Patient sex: M
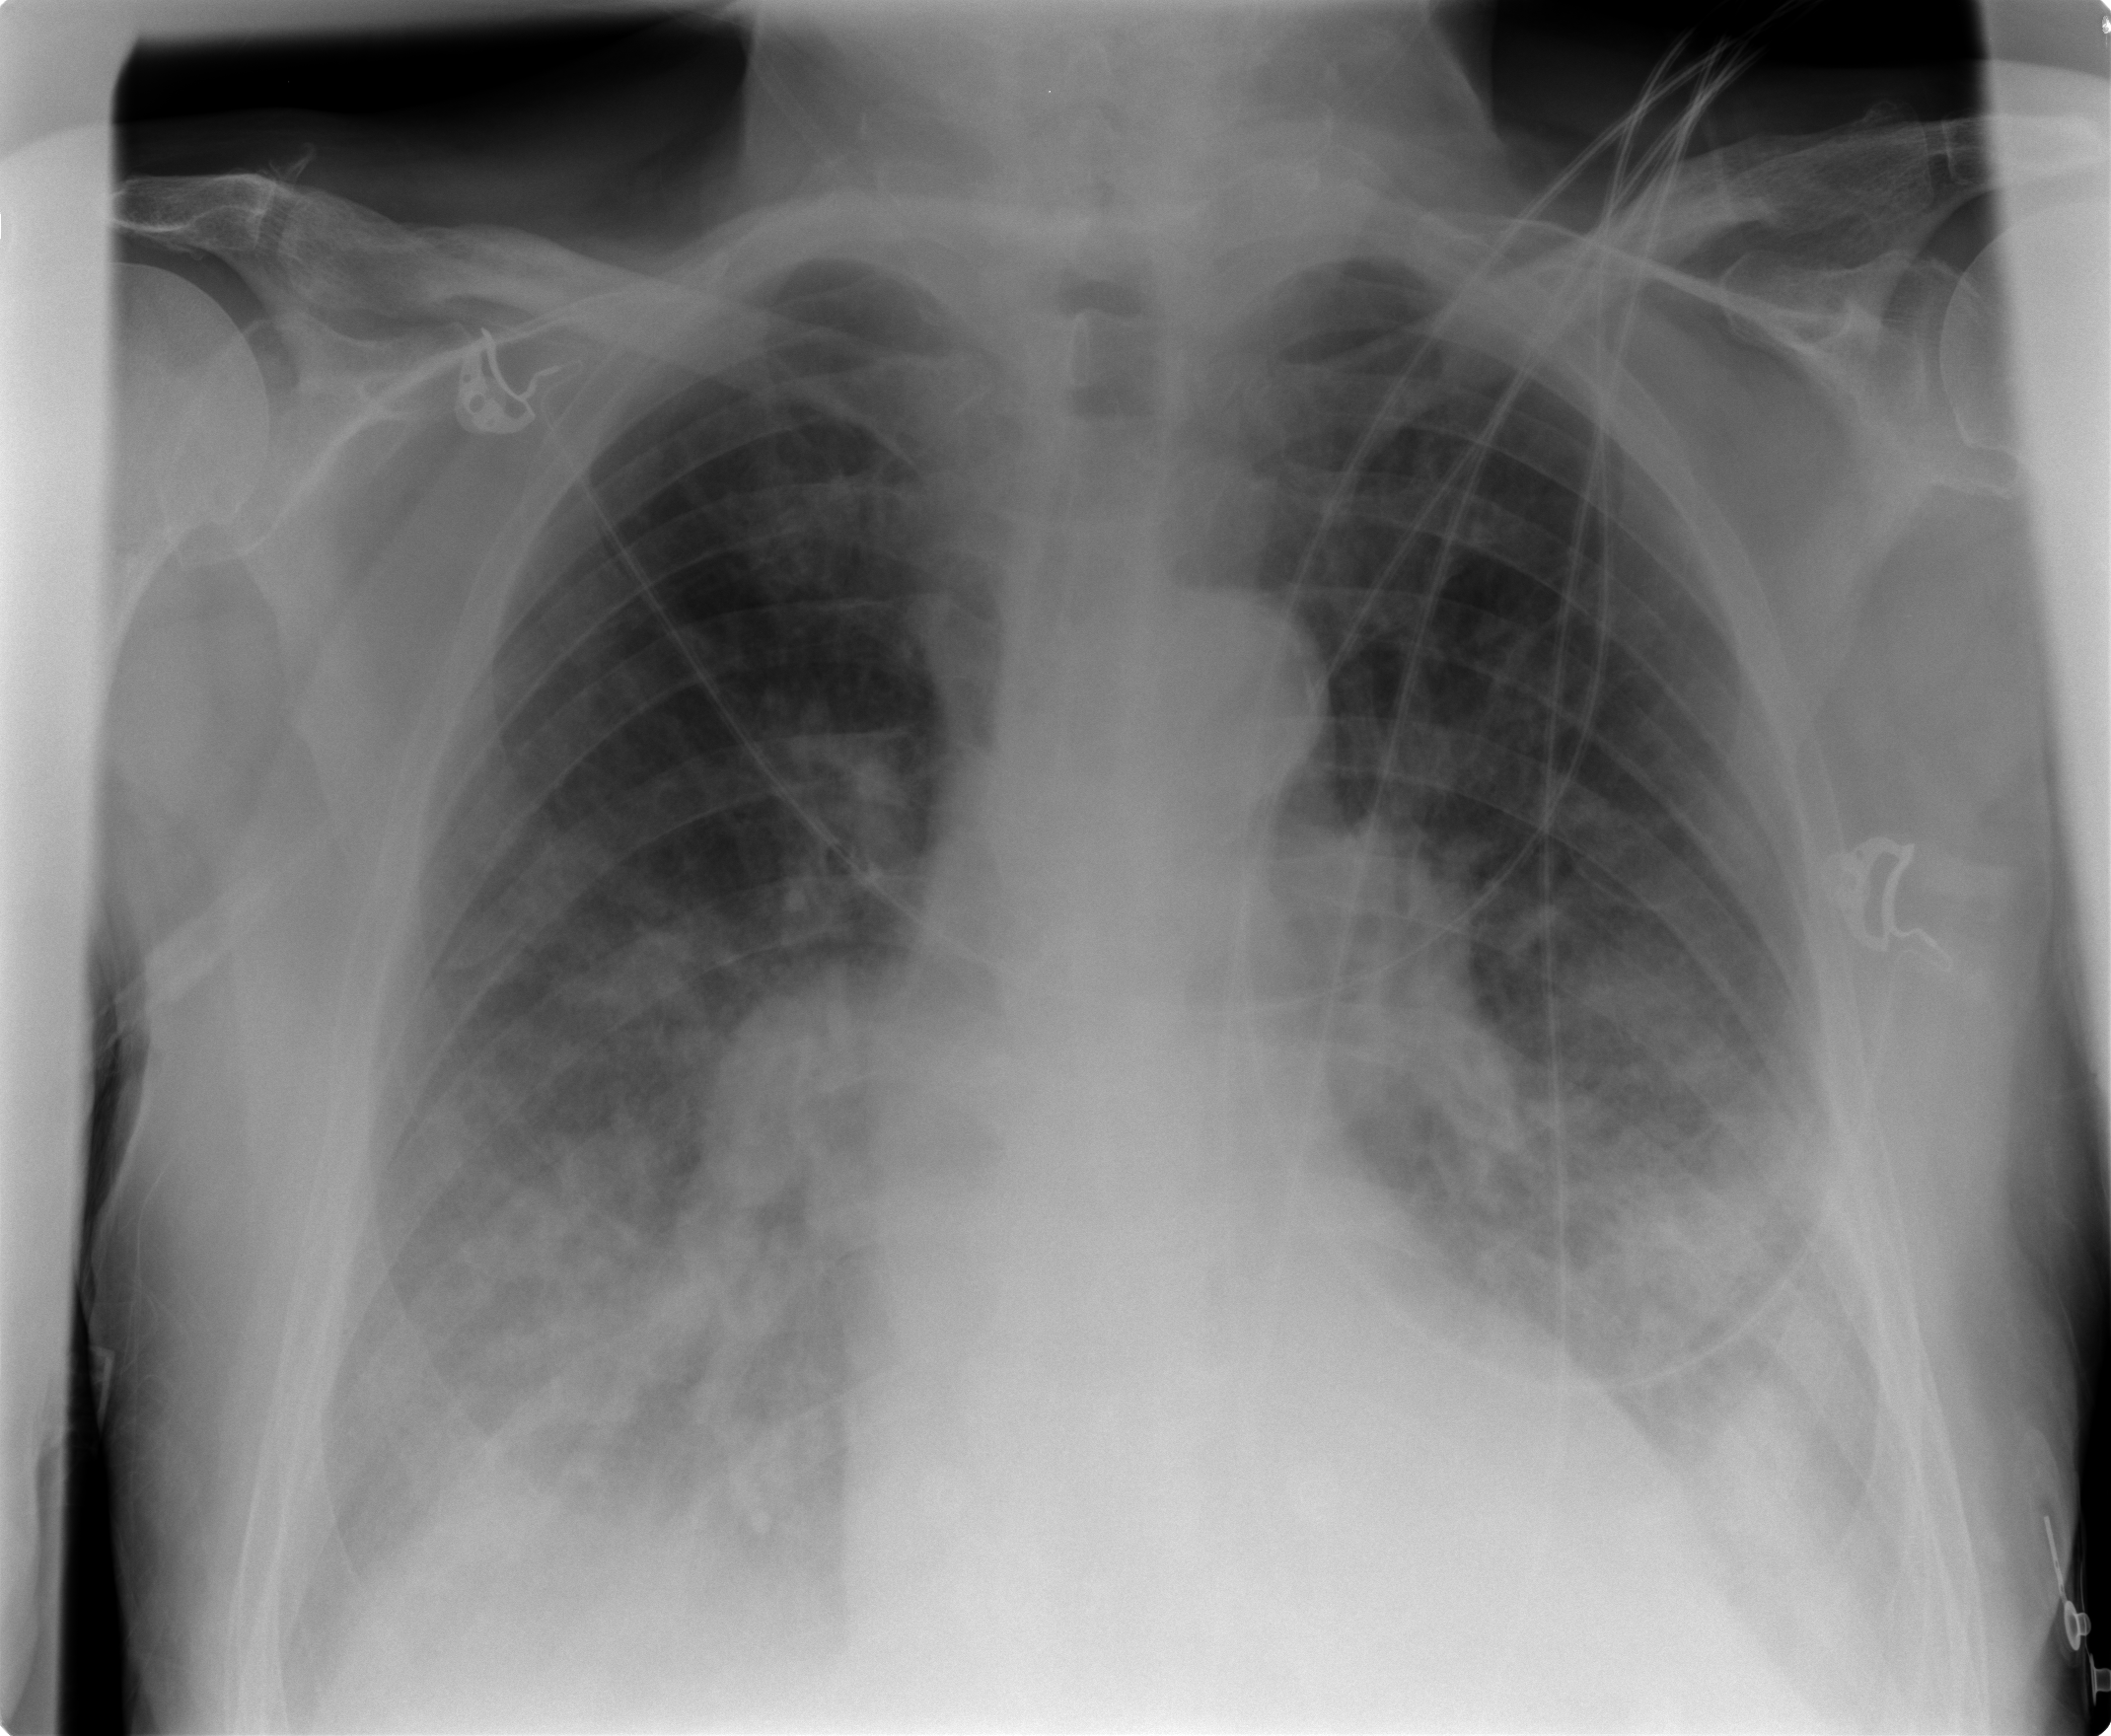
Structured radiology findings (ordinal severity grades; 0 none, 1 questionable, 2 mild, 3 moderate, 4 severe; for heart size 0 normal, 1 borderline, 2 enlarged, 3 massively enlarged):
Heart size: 0
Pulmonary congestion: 2
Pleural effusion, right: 2
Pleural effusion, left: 2
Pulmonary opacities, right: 2
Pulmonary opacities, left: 2
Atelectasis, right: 2
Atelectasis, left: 2